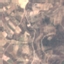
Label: PermanentCrop